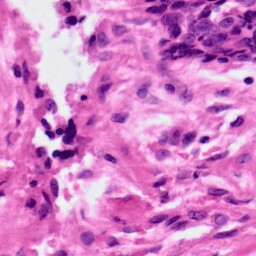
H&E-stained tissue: Ovarian